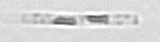
Label: Leptocylindrus